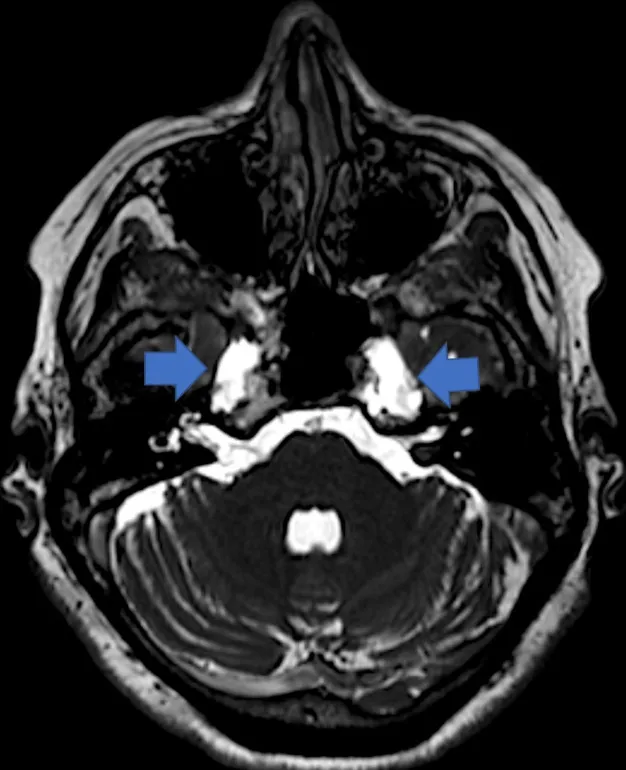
Axial T2 weighted images at the level of the facial nerve of a 63-year-old patient with TGA and bilateral PAC. The blue arrows show the PAC.
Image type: radiology (mri)